Question: i have a list in Twwgrid as below:

i wan to delete the same stock at once with the right-click pop-up menu as shown above (eg. delete both OREO_CHOC_CREAM either is CTN or UNIT). But now i only can delete 1 by 1 with the code below, any idea to solve this problem?
'''
procedure Tfrm1.mniDeleteClick(Sender: TObject);
begin
inherited;
with grdItems.DataSource.DataSet do begin
if (RecordCount <> 0) and (MessageBox( Application.Handle, 'Delete Record ?', 'Confirmation', MB_YESNO + MB_ICONQUESTION + MB_DEFBUTTON2 + MB_APPLMODAL) = IDYES) then
Delete;
end;
end;
'''
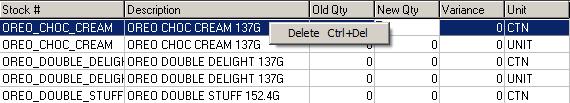
Answer: I'm assuming the dataset is ordered by stock #, if not, it will not work.
'''
procedure Tfrm1.DeleteByStockNum();
var
StockN: string;
DataSet: TDataSet;
begin
DataSet := grdItems.DataSource.DataSet;
DataSet.DisableControls;
try
StockN := DataSet.Fields[0].AsString;
//locating the very first record with this stock #
while (not DataSet.BOF) and
(DataSet.Fields[0].AsString = StockN) do
DataSet.Previous;
if DataSet.Fields[0].AsString <> StockN then
//we are one record above
DataSet.Next;
//lets delete all the matching records
while (not DataSet.IsEmpty)
and (DataSet.Fields[0].AsString = StockN) do
DataSet.Delete;
finally
DataSet.EnableControls;
end;
end;
procedure Tfrm1.mniDeleteClick(Sender: TObject);
begin
inherited;
with grdItems.DataSource.DataSet do begin
if (RecordCount <> 0) and (MessageBox( Application.Handle, 'Delete Record ?', 'Confirmation', MB_YESNO + MB_ICONQUESTION + MB_DEFBUTTON2 + MB_APPLMODAL) = IDYES) then
DeleteByStockNum;
end;
end;
'''
enjoy. :)